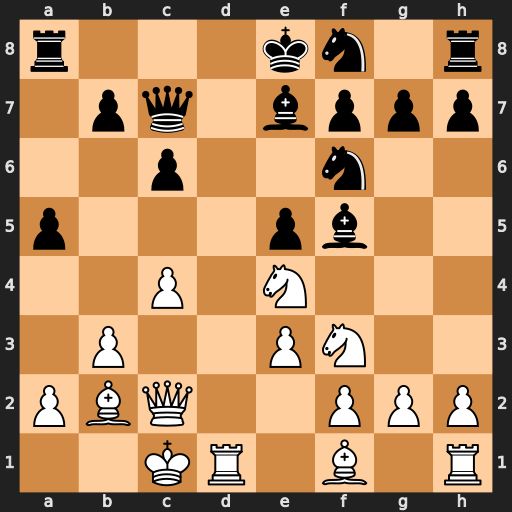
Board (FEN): r3kn1r/1pq1bppp/2p2n2/p3pb2/2P1N3/1P2PN2/PBQ2PPP/2KR1B1R
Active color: w
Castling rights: kq
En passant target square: -
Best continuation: Nxf6+ Bxf6 Qxf5